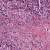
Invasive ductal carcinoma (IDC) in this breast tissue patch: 1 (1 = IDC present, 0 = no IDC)